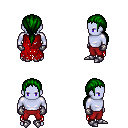
a pixel art fantasy rpg character, male body template, dark elf, purple skin, red tattered cape, red pants, green ponytail hairstyle, metal gloves, metal boots, four views (front, back, left, right), 2x2 character sprite sheet, small pixel art, hard edges, no anti-aliasing